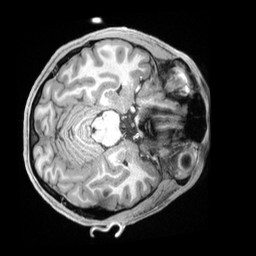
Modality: T1w
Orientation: axial
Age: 29
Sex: male
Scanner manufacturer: siemens
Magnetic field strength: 3 T
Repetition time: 2.4 s
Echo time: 0.00226 s